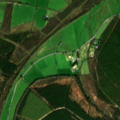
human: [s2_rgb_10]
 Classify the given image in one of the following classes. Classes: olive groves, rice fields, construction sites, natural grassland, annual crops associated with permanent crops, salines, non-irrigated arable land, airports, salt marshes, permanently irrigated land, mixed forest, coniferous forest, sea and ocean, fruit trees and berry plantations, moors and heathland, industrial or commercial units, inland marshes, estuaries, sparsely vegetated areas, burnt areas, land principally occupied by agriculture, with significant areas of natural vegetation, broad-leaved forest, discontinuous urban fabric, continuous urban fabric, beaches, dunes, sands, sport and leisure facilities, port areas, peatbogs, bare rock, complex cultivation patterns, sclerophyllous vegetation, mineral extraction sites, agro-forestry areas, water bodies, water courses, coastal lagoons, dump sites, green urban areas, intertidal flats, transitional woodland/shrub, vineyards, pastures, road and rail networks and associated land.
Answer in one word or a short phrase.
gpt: pastures, coniferous forest, transitional woodland/shrub